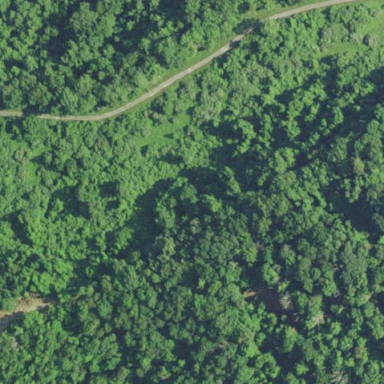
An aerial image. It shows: Beautiful woodland area.